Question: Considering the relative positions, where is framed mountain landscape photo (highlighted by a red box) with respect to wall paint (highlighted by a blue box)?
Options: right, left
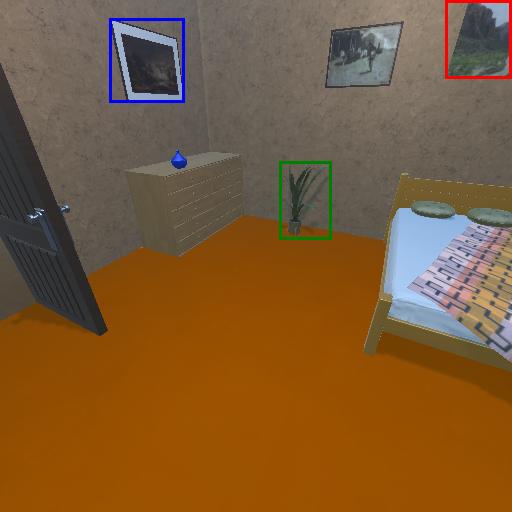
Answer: right